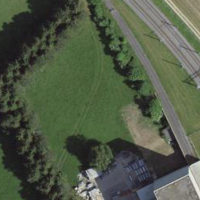
EUNIS habitat code: 24
Species observed at this site:
Tussilago farfara